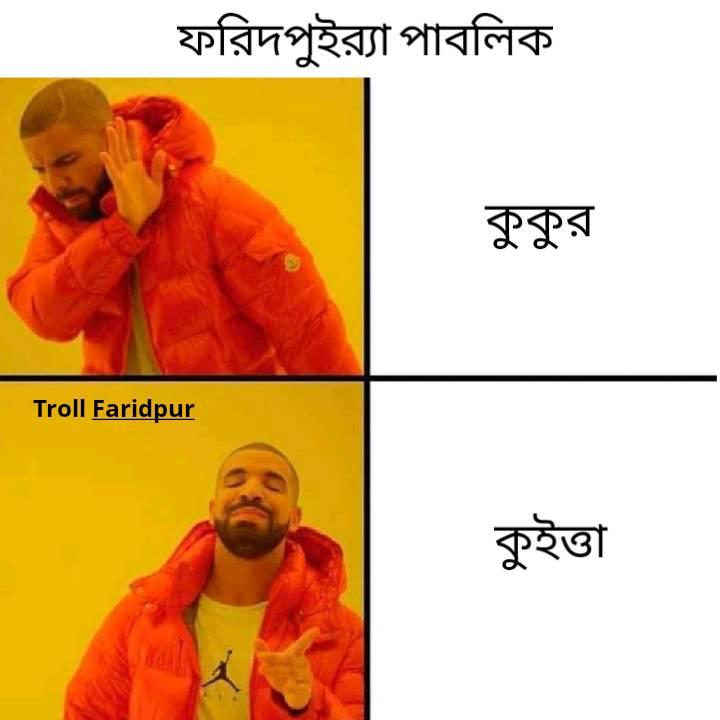
Caption: ফরিদপুইর‍্যা  পাবলিক    কুকুর    কুইত্তা
Label: non-hate